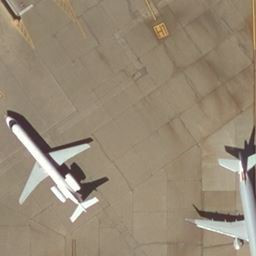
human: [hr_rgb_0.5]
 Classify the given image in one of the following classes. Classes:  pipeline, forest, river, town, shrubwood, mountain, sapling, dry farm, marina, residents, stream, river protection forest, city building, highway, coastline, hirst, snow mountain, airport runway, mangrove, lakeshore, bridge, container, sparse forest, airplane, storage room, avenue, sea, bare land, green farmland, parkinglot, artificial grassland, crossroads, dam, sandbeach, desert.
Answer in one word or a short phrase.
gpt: airplane